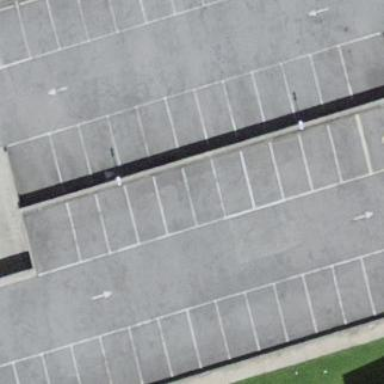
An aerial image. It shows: Multi-storey parking building.